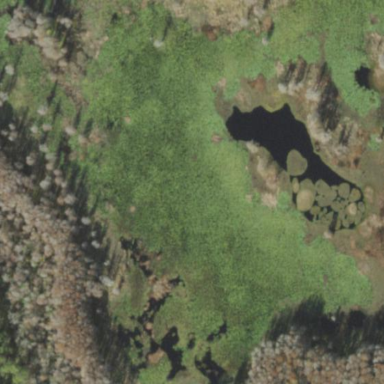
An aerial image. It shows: Peaceful pond surrounded by nature.